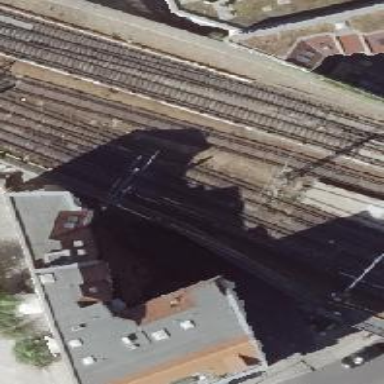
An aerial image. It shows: Viaduct bridge for electrified railway with contact line. The railway uses ballastless track system.